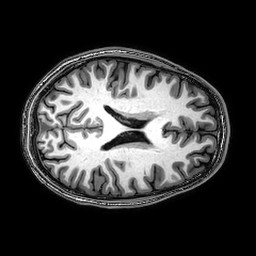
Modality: T1w
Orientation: axial
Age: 20
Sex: male
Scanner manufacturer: philips
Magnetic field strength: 3 T
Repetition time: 0.008126 s
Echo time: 0.00373 s